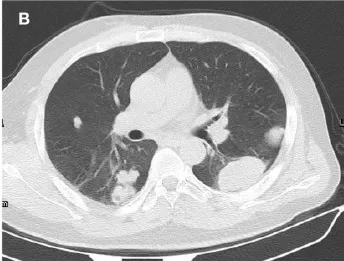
Lung and abdominal CT images of the patient. Multiple Lesions were found in bilateral lung.
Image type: radiology (ct)